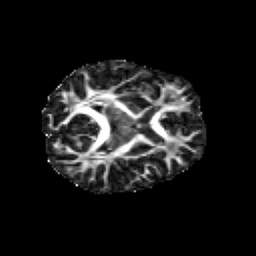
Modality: FA
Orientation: axial
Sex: male
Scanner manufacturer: siemens
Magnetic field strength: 3 T
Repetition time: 5 s
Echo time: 0.071 s